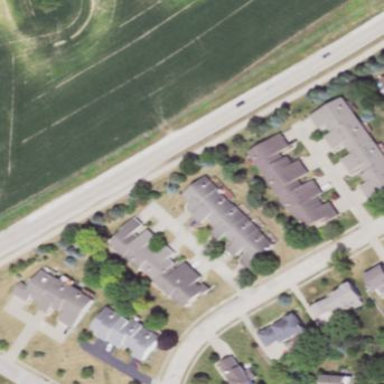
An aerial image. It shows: Residential neighbourhood.